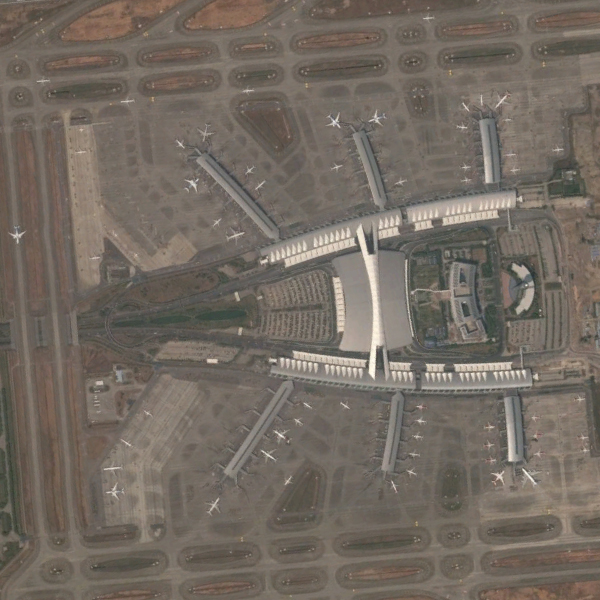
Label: Airport